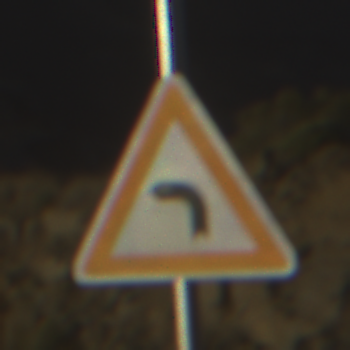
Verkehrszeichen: KurveLinks
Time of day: SunriseSunset
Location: Outdoor (Nature)
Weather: Clear
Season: NotSpecified
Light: Natural